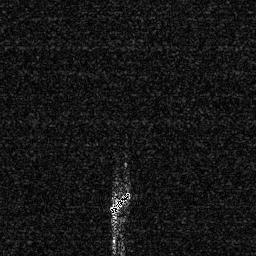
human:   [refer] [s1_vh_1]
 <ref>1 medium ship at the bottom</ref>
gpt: <box>[[41, 73, 51, 84, 0]]</box>